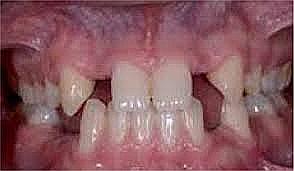
Condition: hypodontia